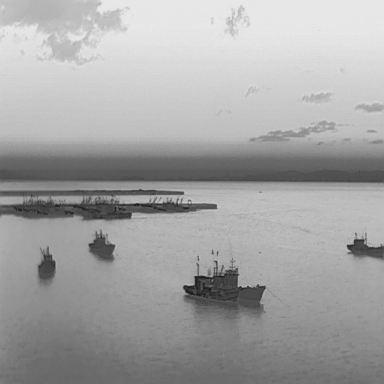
There are seven bulk_carriers in the infrared image.